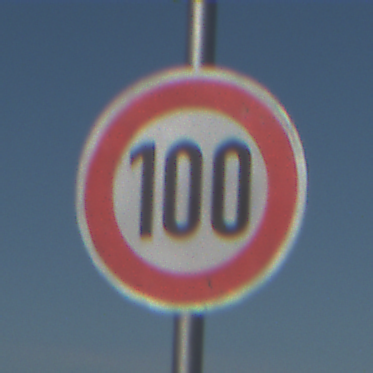
Verkehrszeichen: Geschwindigkeit100
Umgebung: Outdoor, Nature
Tageszeit: MorningAfternoon
Wetter: Clear
Licht: Natural
Jahreszeit: Autumn
Kontrast: HighContrast